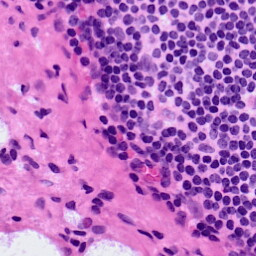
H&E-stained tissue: LymphNode